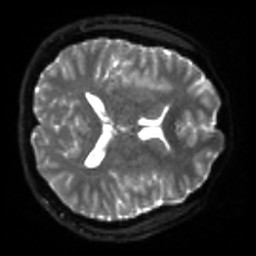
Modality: sbref
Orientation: axial
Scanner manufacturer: siemens
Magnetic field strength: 3 T
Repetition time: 4 s
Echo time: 0.0594 s